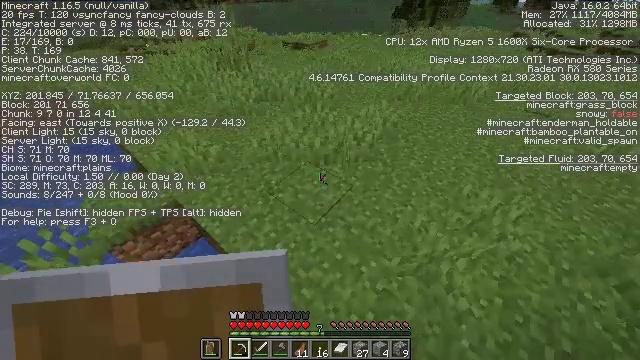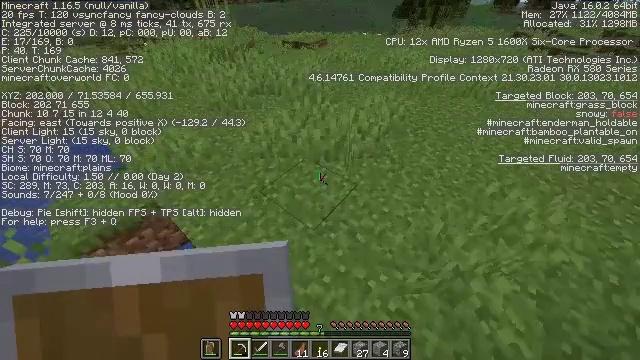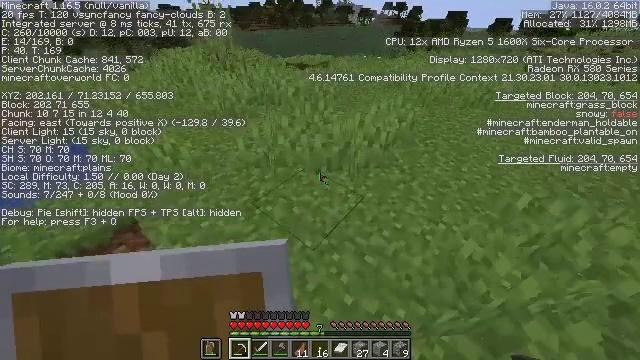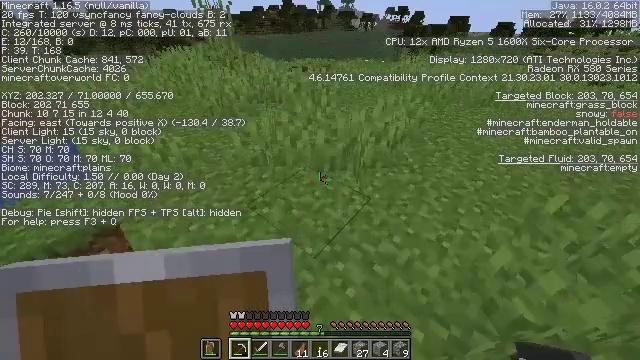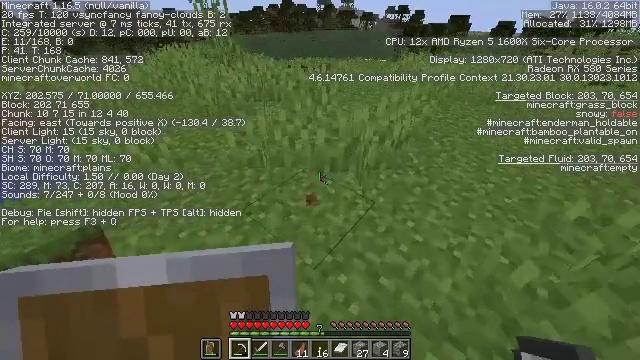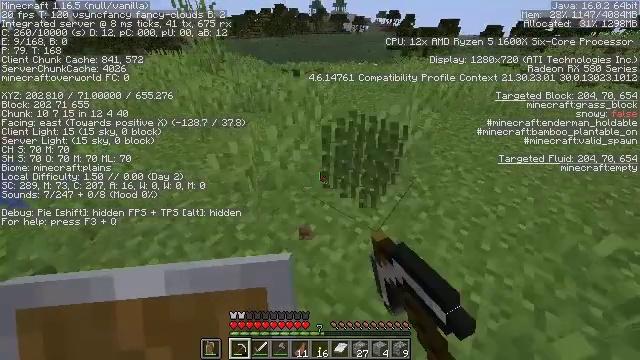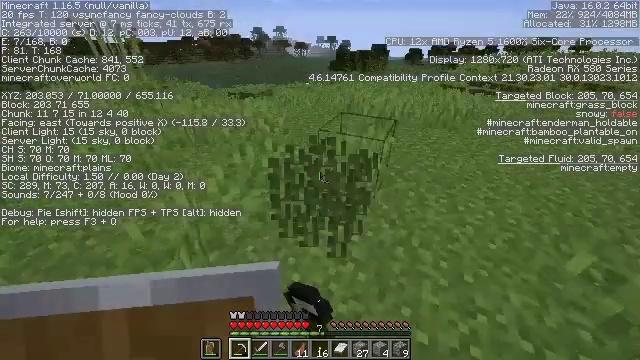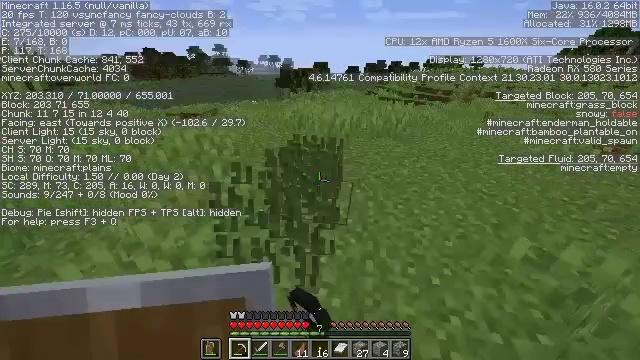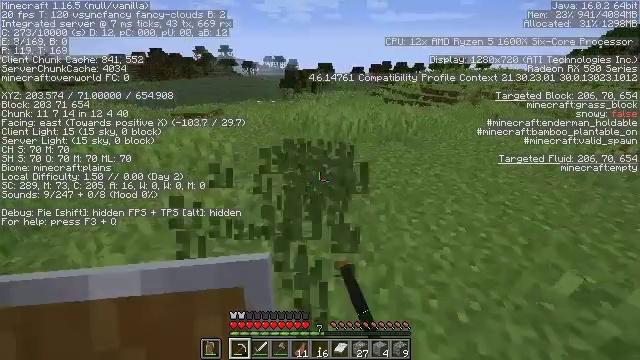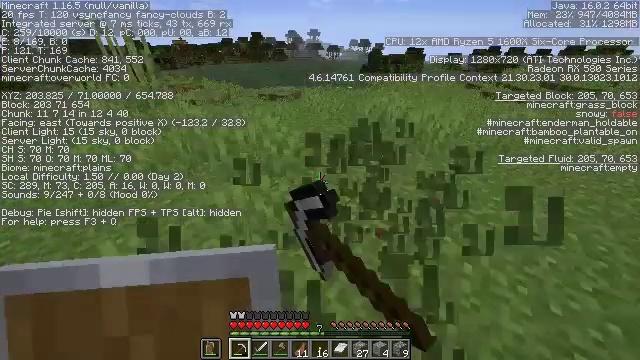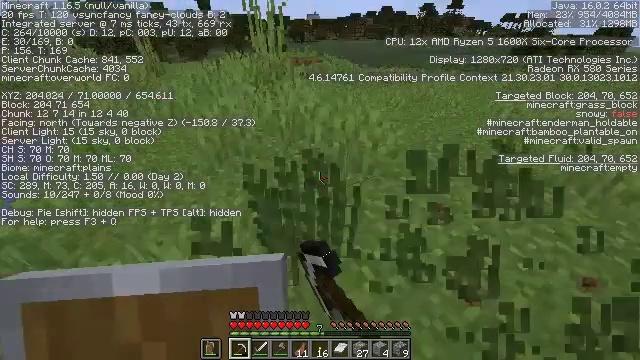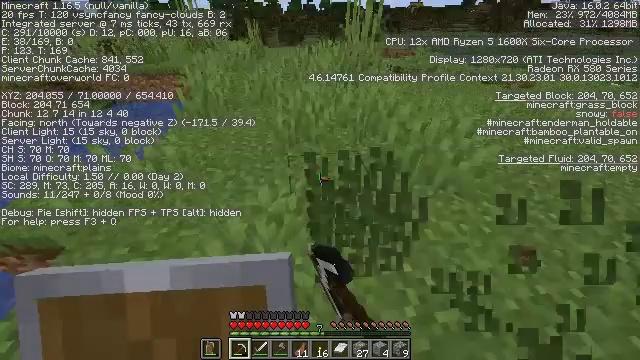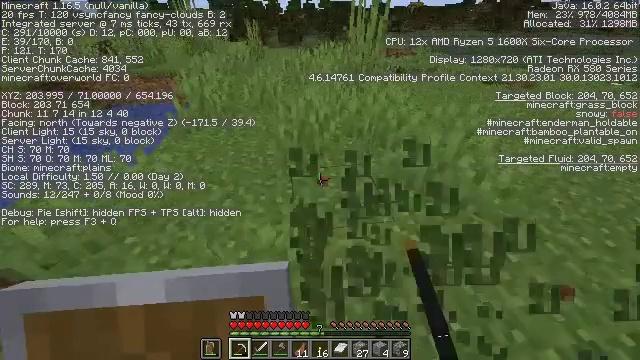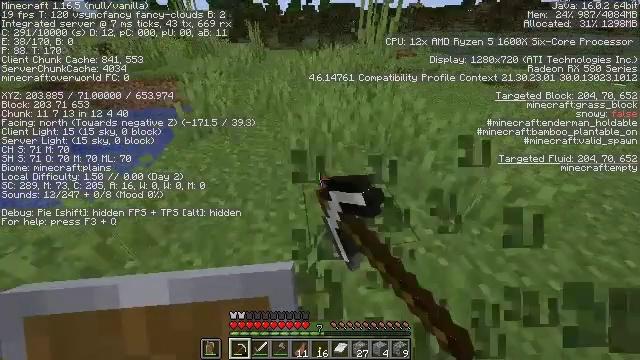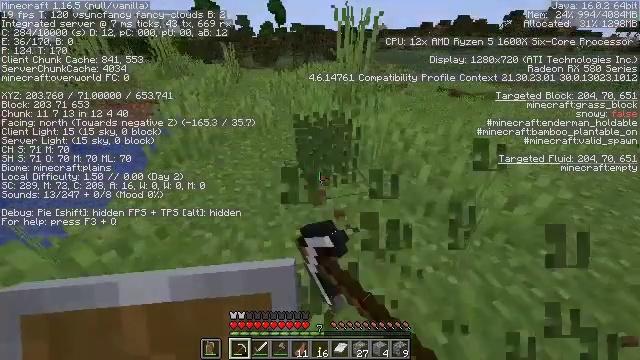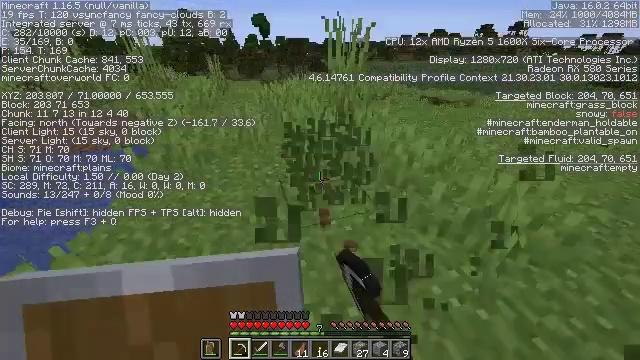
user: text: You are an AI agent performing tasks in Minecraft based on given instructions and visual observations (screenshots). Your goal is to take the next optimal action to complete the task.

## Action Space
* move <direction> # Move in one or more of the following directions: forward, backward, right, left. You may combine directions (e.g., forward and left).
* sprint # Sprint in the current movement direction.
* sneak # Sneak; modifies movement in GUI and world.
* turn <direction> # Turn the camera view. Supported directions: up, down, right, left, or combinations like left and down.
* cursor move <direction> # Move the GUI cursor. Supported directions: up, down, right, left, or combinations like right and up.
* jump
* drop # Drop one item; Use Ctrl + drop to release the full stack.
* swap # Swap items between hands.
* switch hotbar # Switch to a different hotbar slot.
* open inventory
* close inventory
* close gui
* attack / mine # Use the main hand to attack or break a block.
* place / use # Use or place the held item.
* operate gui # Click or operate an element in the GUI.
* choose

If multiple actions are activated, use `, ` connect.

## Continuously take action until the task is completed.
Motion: motion action
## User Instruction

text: Gather grass on the ground.
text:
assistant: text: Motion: move forward
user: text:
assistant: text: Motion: move forward, turn up
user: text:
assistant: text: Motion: move forward
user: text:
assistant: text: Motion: move forward, attack / mine
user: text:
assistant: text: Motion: move forward, turn right, attack / mine
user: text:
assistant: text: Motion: move forward, turn right and up, attack / mine
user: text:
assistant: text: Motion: move forward, turn right and up, attack / mine
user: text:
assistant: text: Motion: move forward, turn left, attack / mine
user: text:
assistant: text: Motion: move forward, turn left and down, attack / mine
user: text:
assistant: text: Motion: move forward, turn left and down, attack / mine
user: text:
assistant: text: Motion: move forward and move left, turn left and down, attack / mine
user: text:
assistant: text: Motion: move forward and move left, attack / mine
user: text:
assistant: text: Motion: move forward and move left, attack / mine
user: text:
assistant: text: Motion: move forward and move left, turn right and up, attack / mine
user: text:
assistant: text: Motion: move forward and move right, turn right and up, attack / mine
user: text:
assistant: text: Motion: move forward and move right, turn up, attack / mine
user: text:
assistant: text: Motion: move forward and move right, attack / mine
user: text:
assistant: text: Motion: move right
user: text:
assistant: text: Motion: no_op